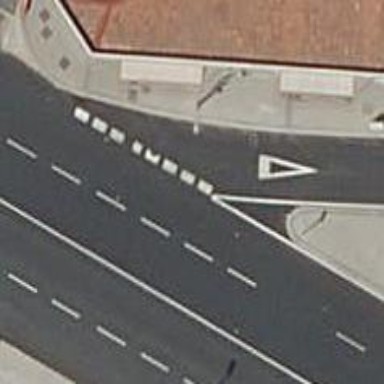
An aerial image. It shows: Road with "give way" sign.